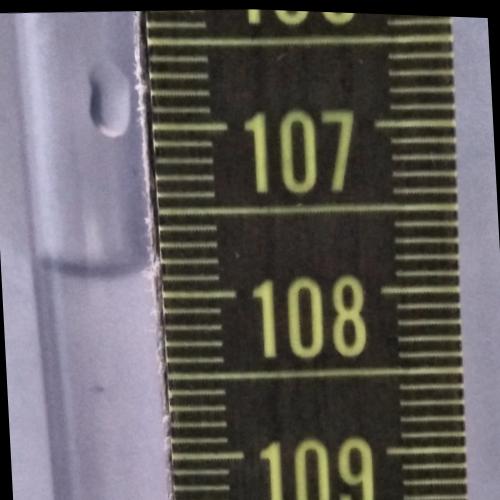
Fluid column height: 107.8 cm